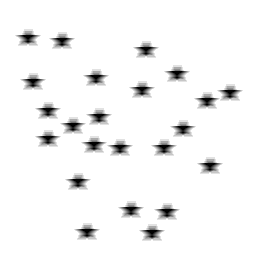
Squares: 0
Triangles: 0
Stars: 23
Total shapes: 23